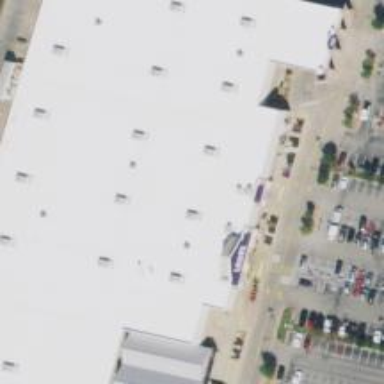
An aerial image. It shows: Building.